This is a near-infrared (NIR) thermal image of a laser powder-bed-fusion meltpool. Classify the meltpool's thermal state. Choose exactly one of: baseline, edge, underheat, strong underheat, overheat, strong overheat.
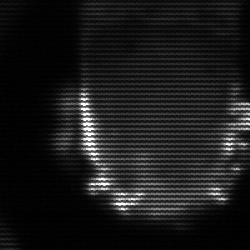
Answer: baseline